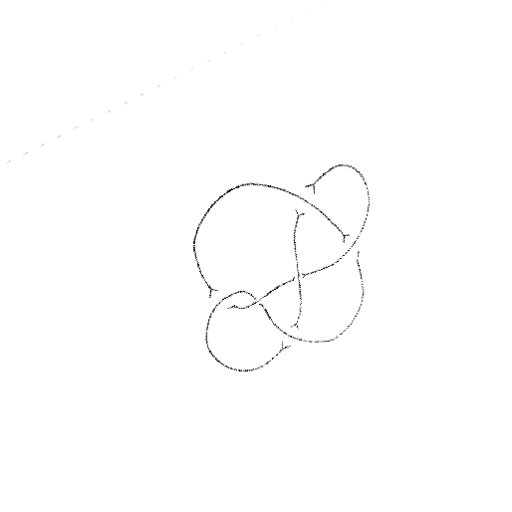
Crossing number: 6